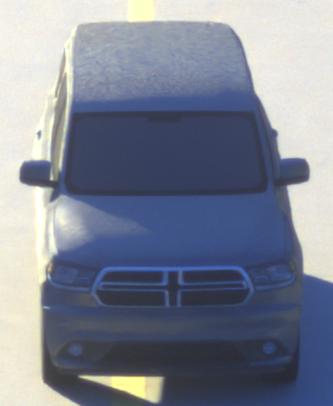
Make: Dodge
Model: Durango
Detailed model: Gen. 3
Model produced from: 2010
Doors: 5
Color: gray
Road condition: dry road
Daytime: sunrise or sunset
Contrast: medium contrast